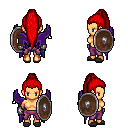
a pixel art fantasy rpg character, female body template, human, tanned skin, purple wings, magenta pants, red extra-long topknot hairstyle, metal gloves, gray slippers, shield, four views (front, back, left, right), 2x2 character sprite sheet, small pixel art, hard edges, no anti-aliasing